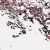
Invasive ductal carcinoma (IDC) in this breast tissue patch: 0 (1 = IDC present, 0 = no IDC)